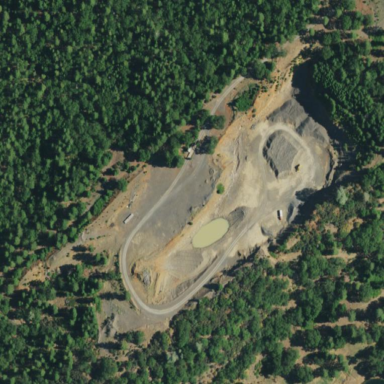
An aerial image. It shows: Quarry area.